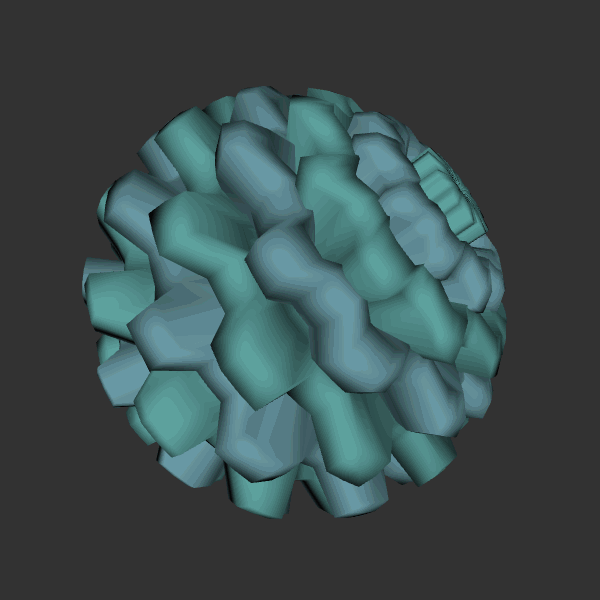
Background: dark